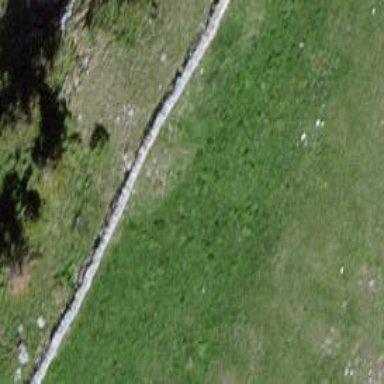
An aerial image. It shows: Wall made of dry stone.